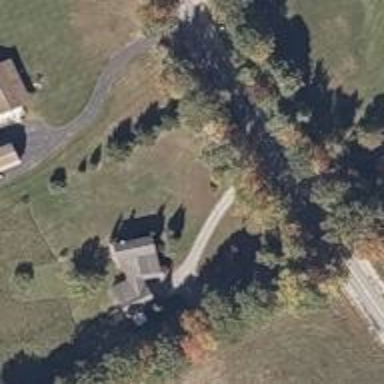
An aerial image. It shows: Driveway leading to service road.